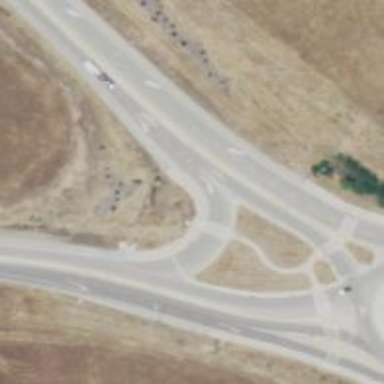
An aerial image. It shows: Primary link highway.